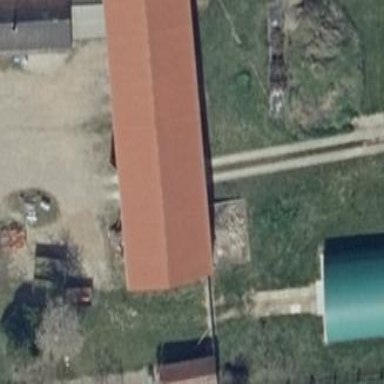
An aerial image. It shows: Red farm auxiliary building with gabled roof oriented along its length.